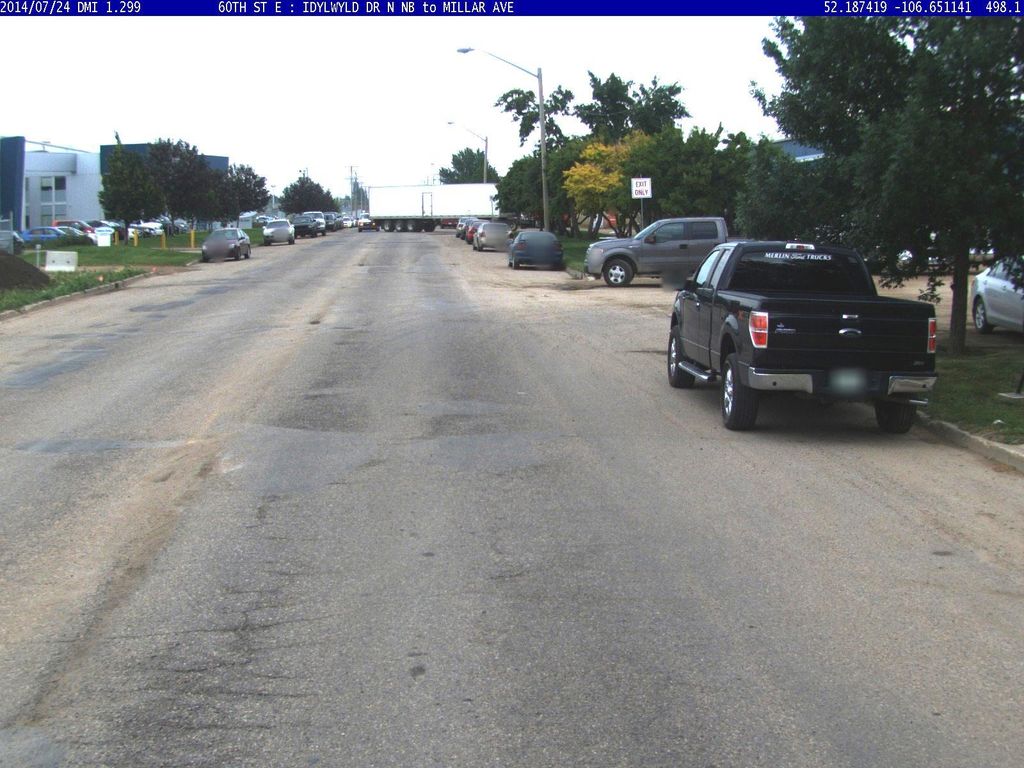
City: saskatoon